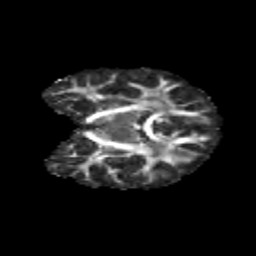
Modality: FA
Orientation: coronal
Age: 11
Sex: female
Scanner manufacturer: siemens
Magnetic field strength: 3 T
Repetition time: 3.8 s
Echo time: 0.07 s